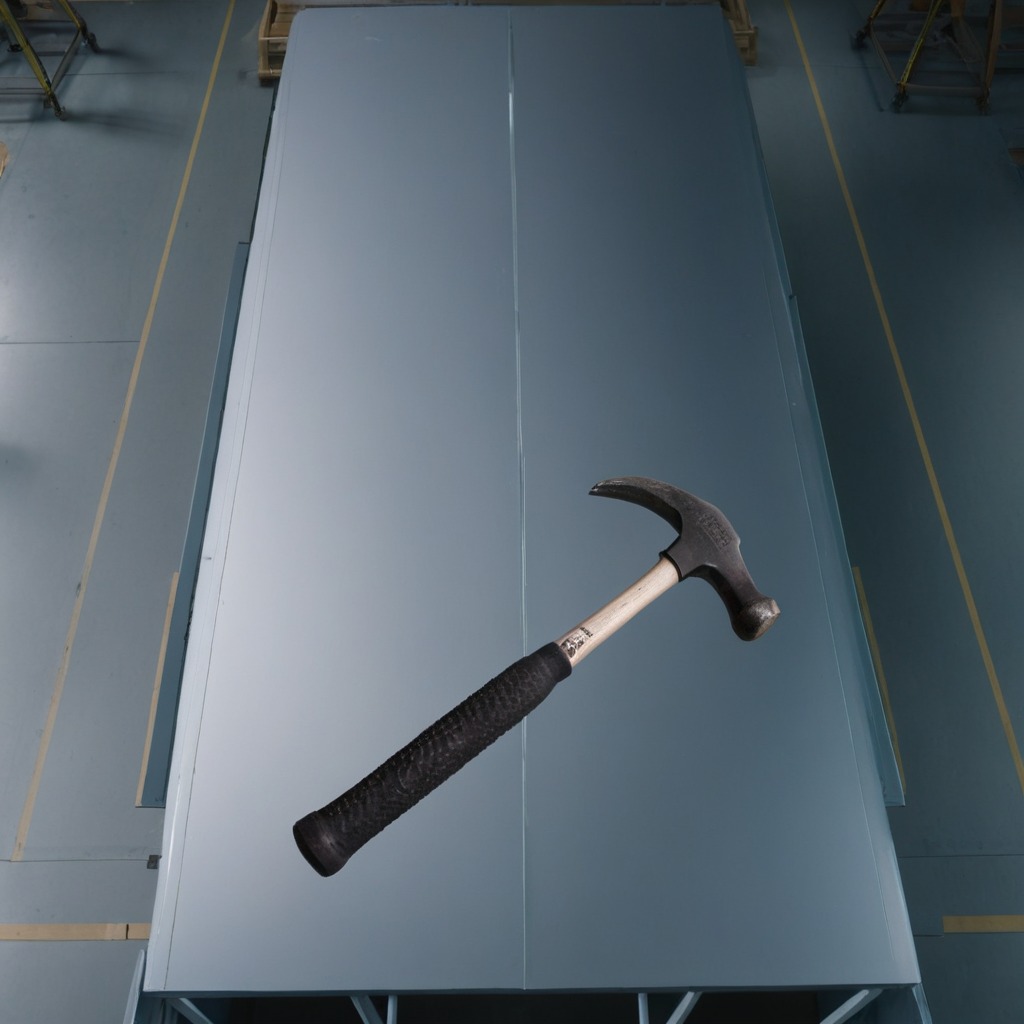
A hammer is lying on the toolbox surface.